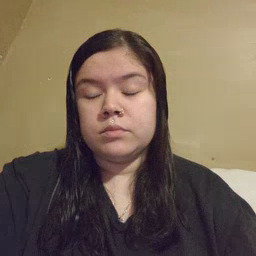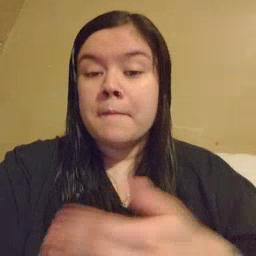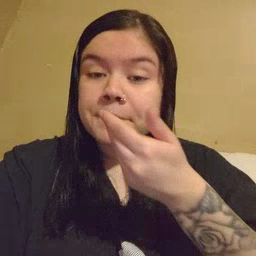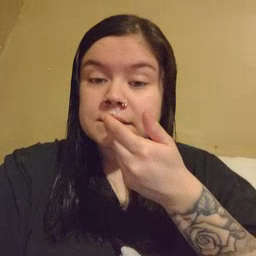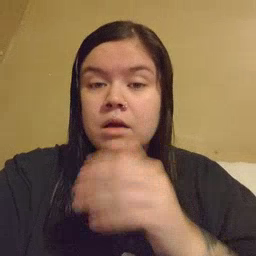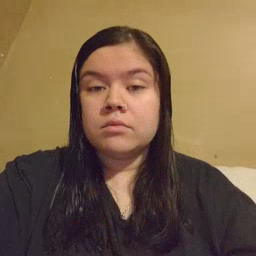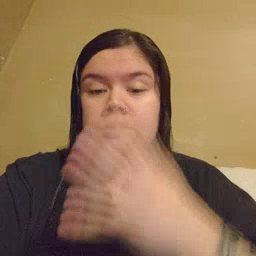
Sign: pizza